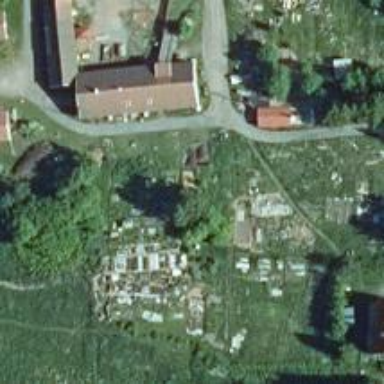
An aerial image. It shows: Area designated for allotments.